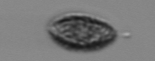
Label: Pseudochattonella_farcimen